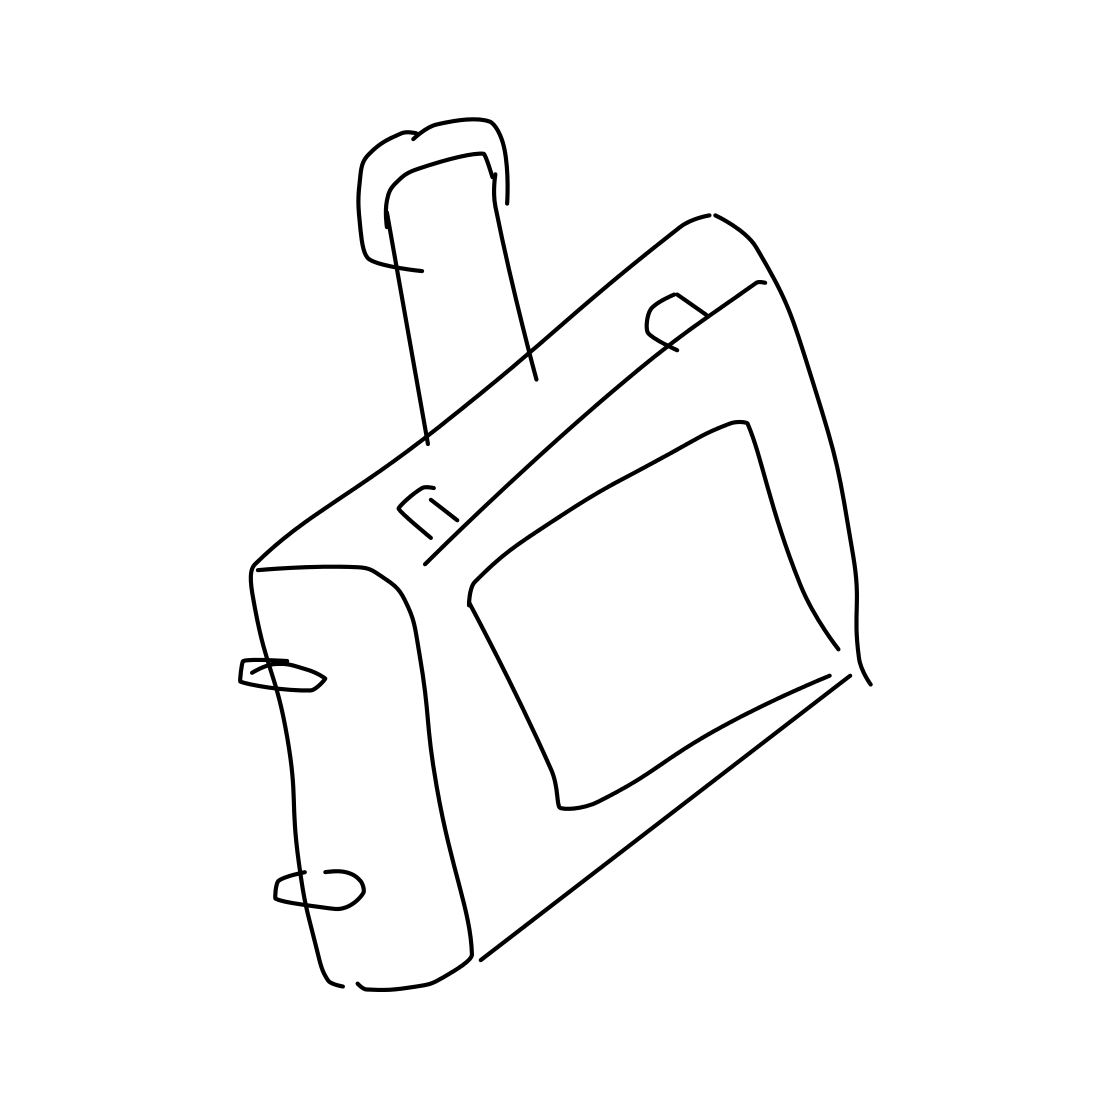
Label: suitcase